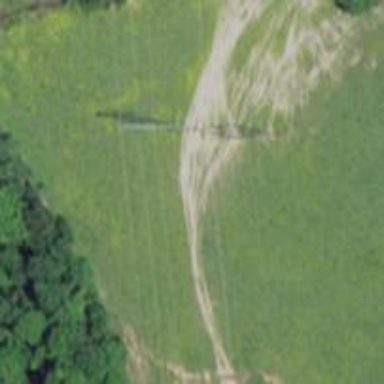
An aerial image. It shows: Power pole.